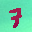
Label: 7